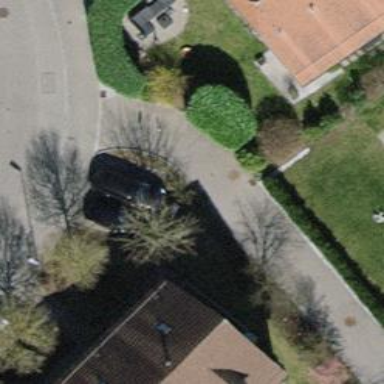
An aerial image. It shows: Bollard barrier.